Field crop: tomato
Growth stage: 1
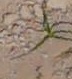
Species: cyperus